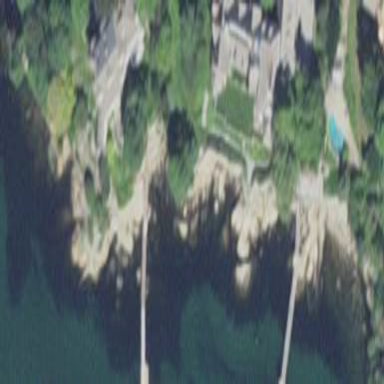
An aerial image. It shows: Rocky bare rock area affected by tides.